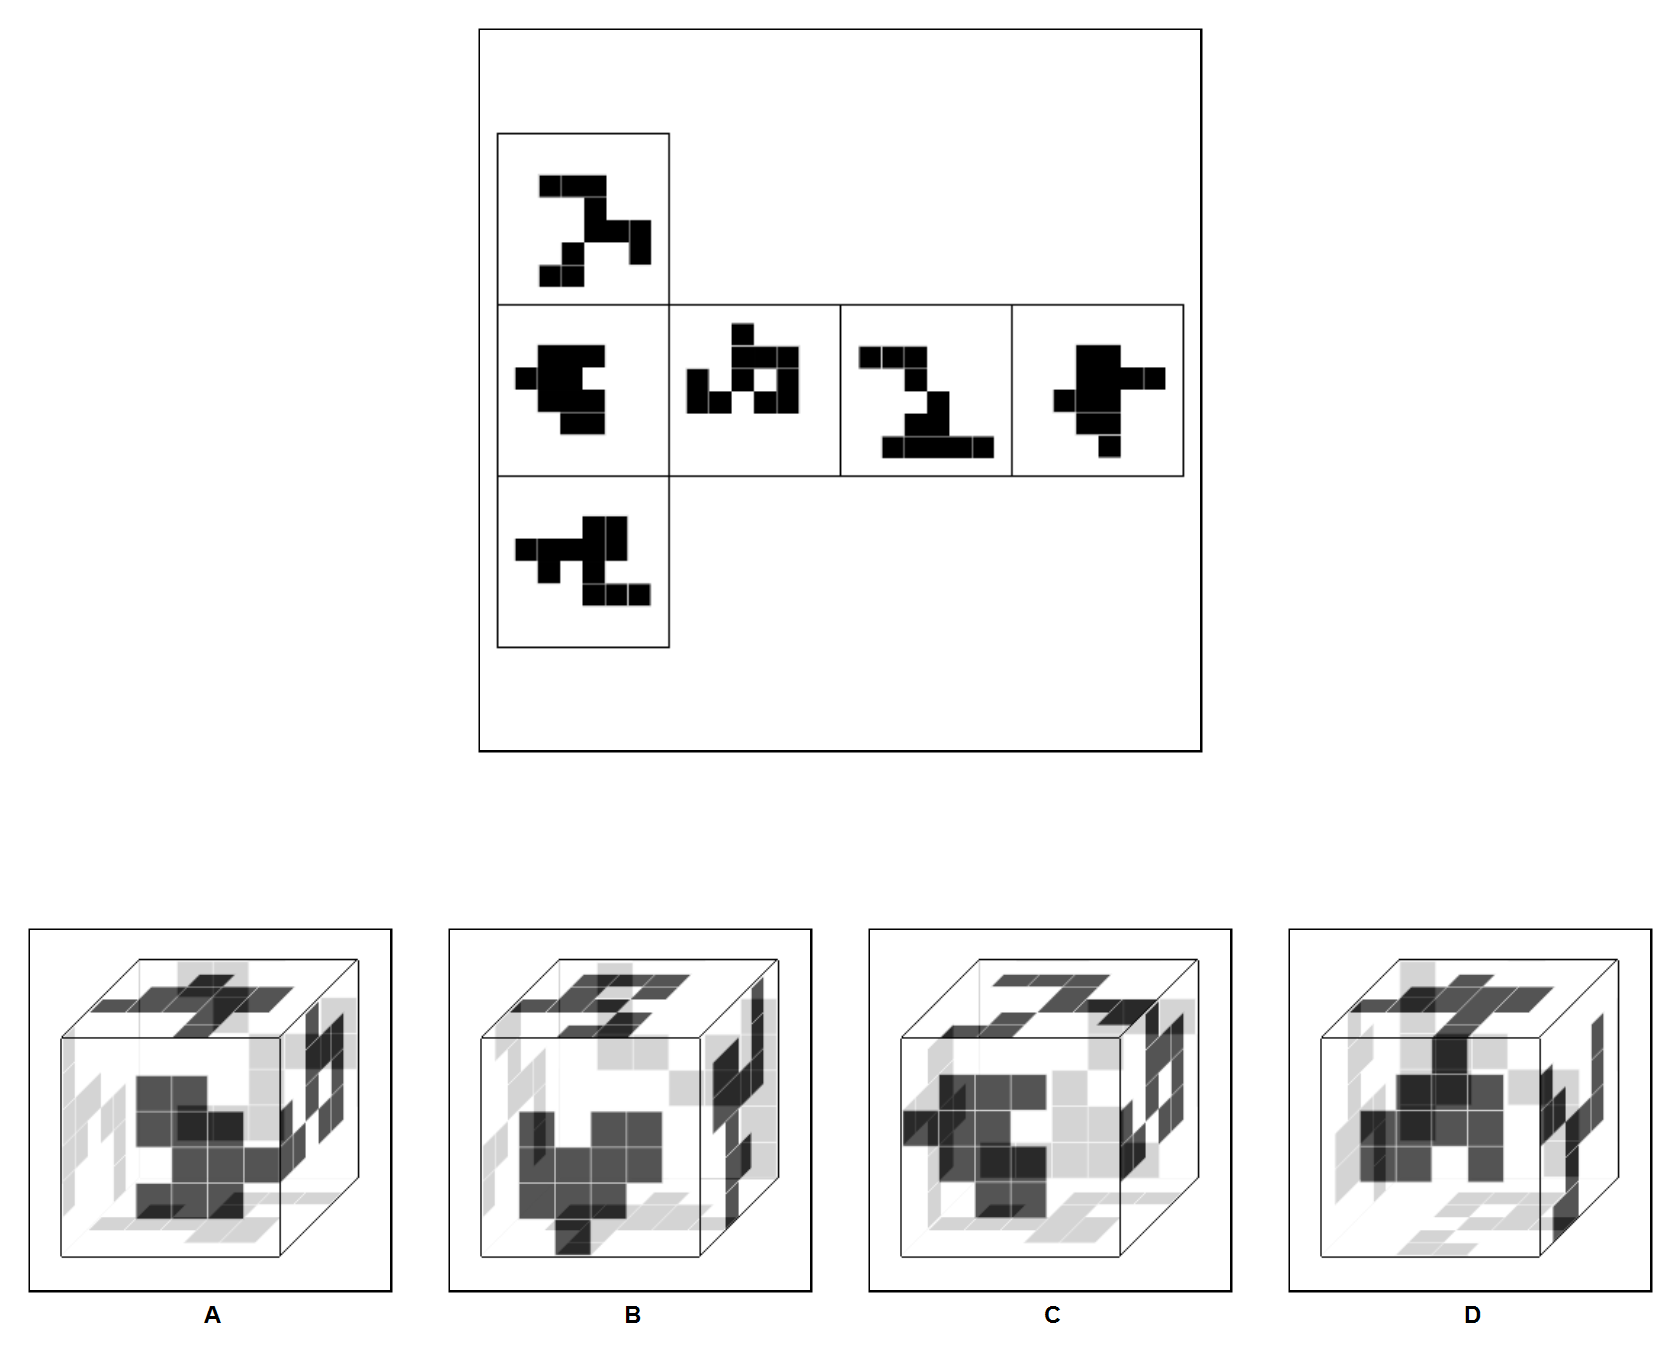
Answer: A